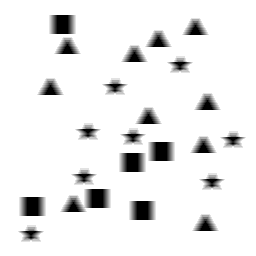
Squares: 6
Triangles: 10
Stars: 8
Total shapes: 24